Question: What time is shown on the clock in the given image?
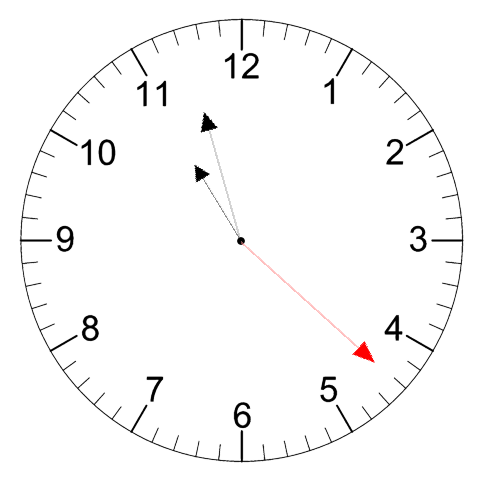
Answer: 10:57:22